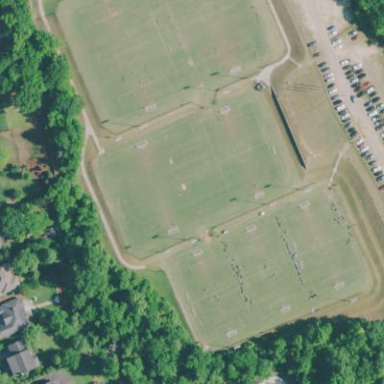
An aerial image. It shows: Soccer pitch for outdoor sports and leisure activities.